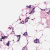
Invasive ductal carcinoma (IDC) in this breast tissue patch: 0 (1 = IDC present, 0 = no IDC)